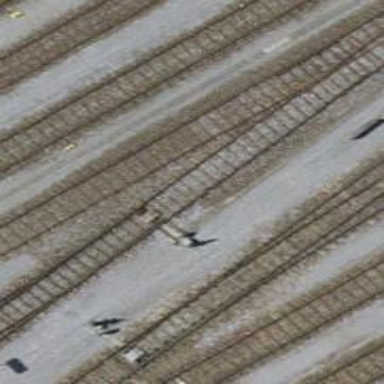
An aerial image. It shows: Railway switch.